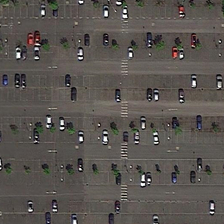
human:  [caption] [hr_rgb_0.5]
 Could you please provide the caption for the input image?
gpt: some cars are scattered sparsely in a large parking lot .

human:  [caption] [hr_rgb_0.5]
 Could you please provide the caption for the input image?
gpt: some cars are scattered sparsely in a large parking lot .

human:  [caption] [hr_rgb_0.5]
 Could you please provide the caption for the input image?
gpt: some cars are scattered sparsely in a large parking lot .

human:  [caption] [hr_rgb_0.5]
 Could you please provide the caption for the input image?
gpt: some cars are scattered sparsely in a large parking lot .

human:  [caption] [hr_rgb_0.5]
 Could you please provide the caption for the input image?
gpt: some cars are scattered sparsely in a large parking lot .